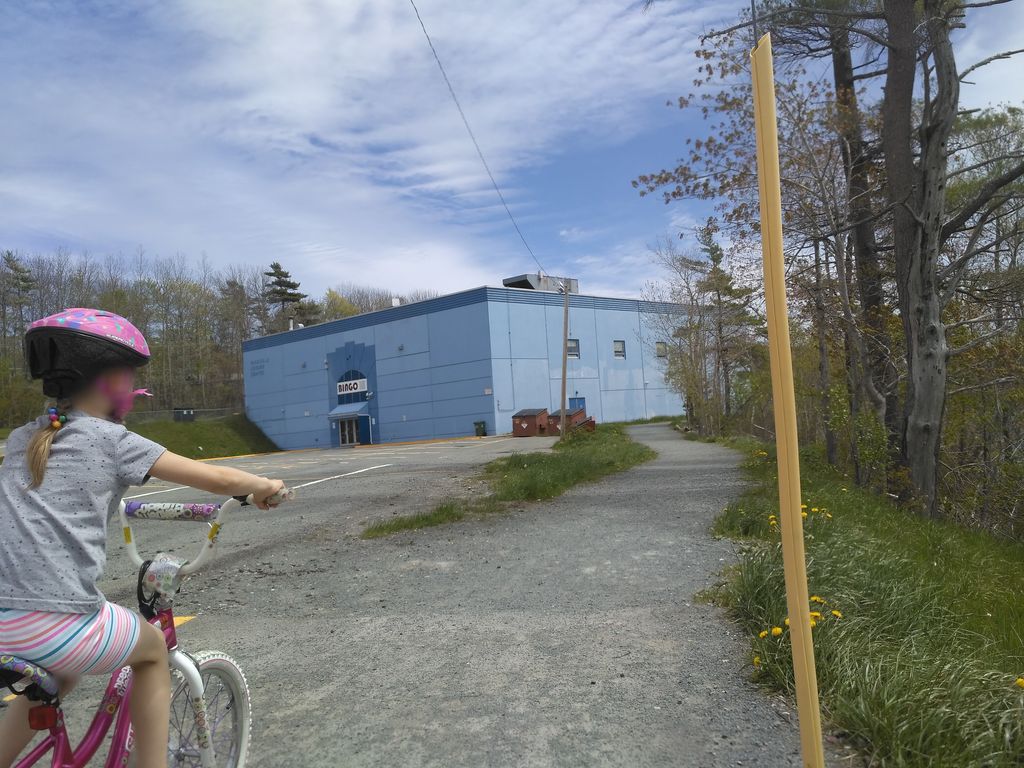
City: halifax